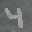
Label: 4